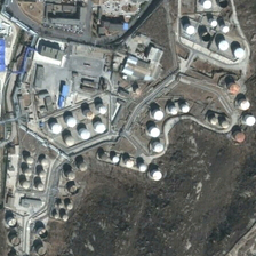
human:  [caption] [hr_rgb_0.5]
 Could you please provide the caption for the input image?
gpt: The tanker has a lot of oil tanks in the dark.

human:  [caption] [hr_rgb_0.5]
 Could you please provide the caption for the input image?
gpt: many storage tanks are in a factory near dark green barelands .

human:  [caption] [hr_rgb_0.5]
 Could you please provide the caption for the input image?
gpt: The yellow and white were neatly placed on the ship's tank.

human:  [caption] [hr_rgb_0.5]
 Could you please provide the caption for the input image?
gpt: Yellow and white were neatly placed in the ship's water tank.

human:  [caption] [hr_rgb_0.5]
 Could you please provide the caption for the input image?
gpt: The tanker was loaded with a large number of tanks in the dark.